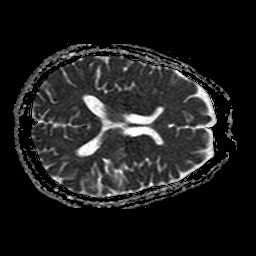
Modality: ADC
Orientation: axial
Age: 62
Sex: male
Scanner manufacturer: philips
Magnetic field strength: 1.5 T
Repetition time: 3.639 s
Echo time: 0.09255 s